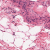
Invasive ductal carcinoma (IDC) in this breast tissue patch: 0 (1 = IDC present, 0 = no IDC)